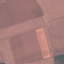
Land use / land cover class: AnnualCrop